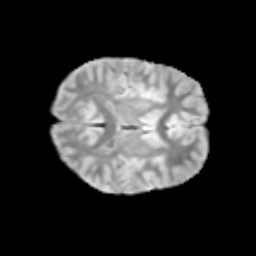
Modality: T2w
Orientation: axial
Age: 10
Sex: male
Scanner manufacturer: siemens
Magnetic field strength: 3 T
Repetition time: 3.8 s
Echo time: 0.07 s